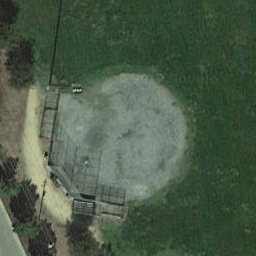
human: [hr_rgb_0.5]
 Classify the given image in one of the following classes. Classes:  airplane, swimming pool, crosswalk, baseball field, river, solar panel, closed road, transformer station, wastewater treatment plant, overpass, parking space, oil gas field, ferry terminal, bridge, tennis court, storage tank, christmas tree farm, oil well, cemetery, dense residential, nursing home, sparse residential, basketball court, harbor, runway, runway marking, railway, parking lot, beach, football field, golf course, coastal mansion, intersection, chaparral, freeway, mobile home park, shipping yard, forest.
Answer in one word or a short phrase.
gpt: baseball field